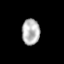
Tissue: skin
Cell type: Epithelial cells
Senescence score: 0.2808
Nuclear area (px): 458
Mean DAPI intensity: 181.297